高一 · 计数
(12 分）某城市在进行创建文明城市的活动中，为了解居民对“创文”的满意程度, 组织居民给活动打分 (分数为整数, 满分为 100 分). 从中随机抽取一个容量为 120 的样本. 发现所有数据均在 $[40,100]$ 内. 现将这些分数分成以下 6 组并画出了样本的频率分布直方图, 但不小心污损了部分图形, 如图所示. 观察图形, 回答下列问题:

(1) 算出第三组 $[60,70)$ 的频数, 并补全频率分布直方图;

(2) 请根据频率分布直方图, 估计样本的众数、中位数和平均数. (每组数据以区
附加: (1) 回归方程 $\hat{y}=\hat{b} x+\hat{a}$ 中, $\hat{b}=\frac{\sum_{i=1}^{n} x_{1} y_{i}-n \bar{x} \bar{y}}{\sum_{i=1}^{n} x_{i}^{2}-n \bar{x}^{2}}, \hat{a}=\bar{y}-\hat{b} \bar{x}$.

(2) $\sum_{i=1}^{10} x_{i}{ }^{2}-10 x^{-2}=254.0, \sum_{i=1}^{9} x_{i} y_{i}=12875.0, \sum_{i=1}^{9} y_{i}{ }^{2}=340.0$.
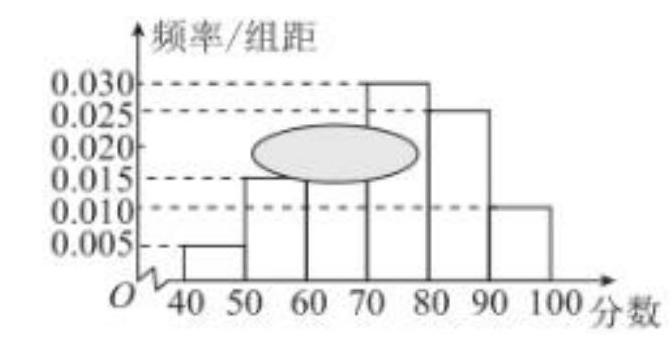
答案: (1) 18 人, 见解析; (2) 众数为 75 分, 中位数为 75 分, 平均数为
解析: 】(1) 18 人, 见解析; (2) 众数为 75 分, 中位数为 75 分, 平均数为